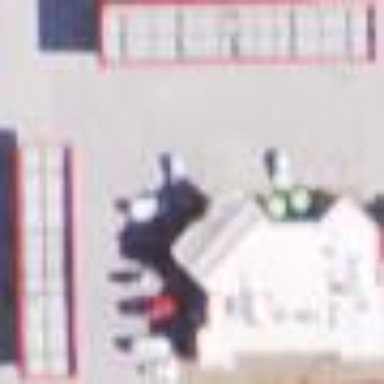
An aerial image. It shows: Fuel amenity located on the roof of building.